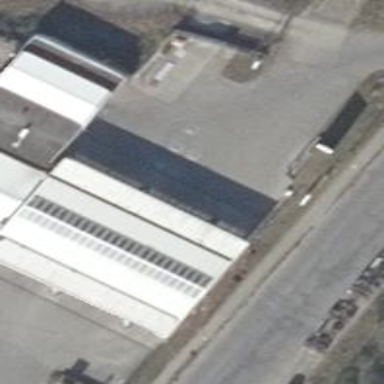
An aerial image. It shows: View of roof of building.